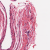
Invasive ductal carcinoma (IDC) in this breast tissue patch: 0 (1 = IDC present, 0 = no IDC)